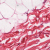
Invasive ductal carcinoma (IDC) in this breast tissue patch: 0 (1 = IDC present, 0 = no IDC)